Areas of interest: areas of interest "Shopping Mall"
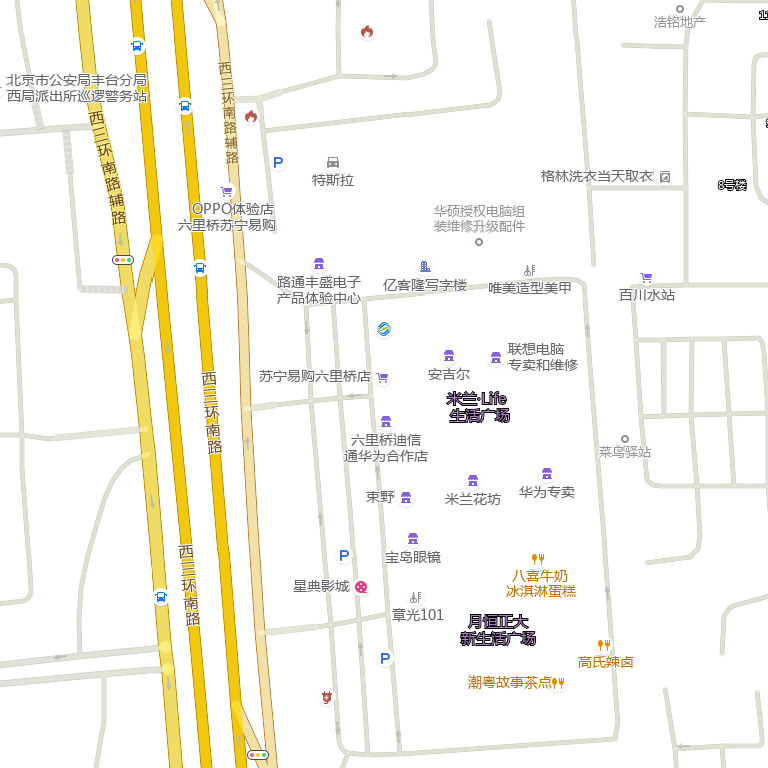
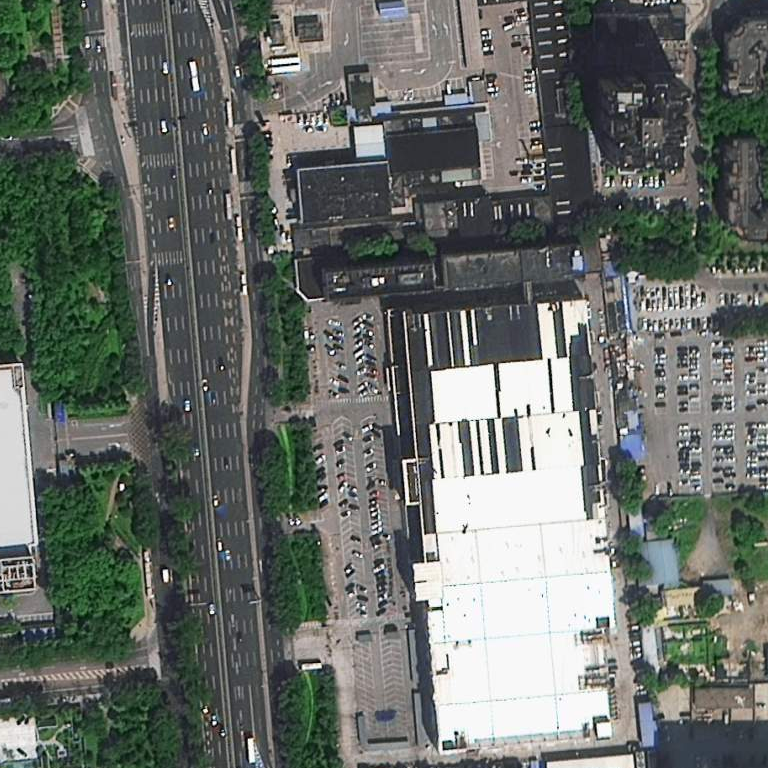